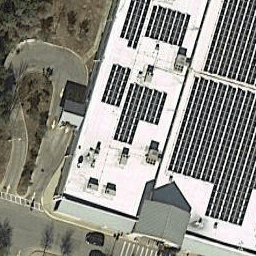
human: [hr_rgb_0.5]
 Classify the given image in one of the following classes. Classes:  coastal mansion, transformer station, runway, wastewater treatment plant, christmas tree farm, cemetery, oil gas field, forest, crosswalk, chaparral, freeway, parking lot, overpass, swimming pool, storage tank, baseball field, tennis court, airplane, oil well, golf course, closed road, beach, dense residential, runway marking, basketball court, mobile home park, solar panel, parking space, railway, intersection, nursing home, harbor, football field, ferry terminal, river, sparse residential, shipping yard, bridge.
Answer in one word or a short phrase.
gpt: solar panel